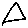
Label: triangle